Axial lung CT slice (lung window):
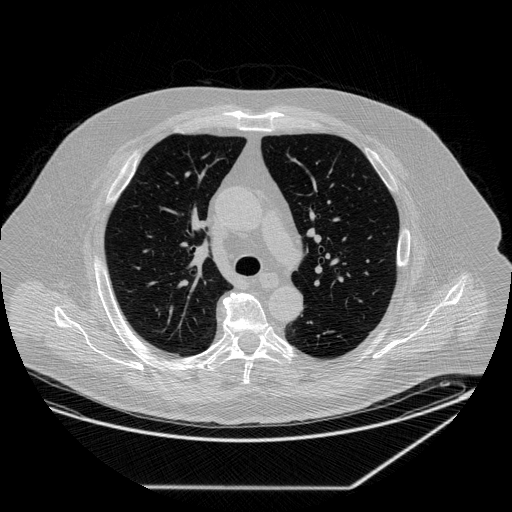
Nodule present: no